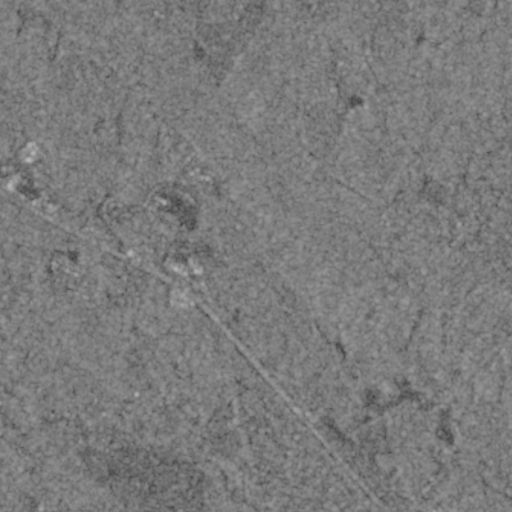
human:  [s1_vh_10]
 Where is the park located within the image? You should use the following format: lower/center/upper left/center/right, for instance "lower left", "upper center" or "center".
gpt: The park is located in the lower of the image.
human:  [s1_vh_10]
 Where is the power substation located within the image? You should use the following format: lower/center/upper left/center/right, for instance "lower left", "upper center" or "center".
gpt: The power substation is located in the center of the image.
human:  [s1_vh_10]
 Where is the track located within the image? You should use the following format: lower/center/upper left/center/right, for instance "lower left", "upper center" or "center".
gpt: The track is located in the lower left of the image.
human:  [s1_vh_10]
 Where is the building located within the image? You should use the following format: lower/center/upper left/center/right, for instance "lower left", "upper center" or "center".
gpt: There is no building in the image.

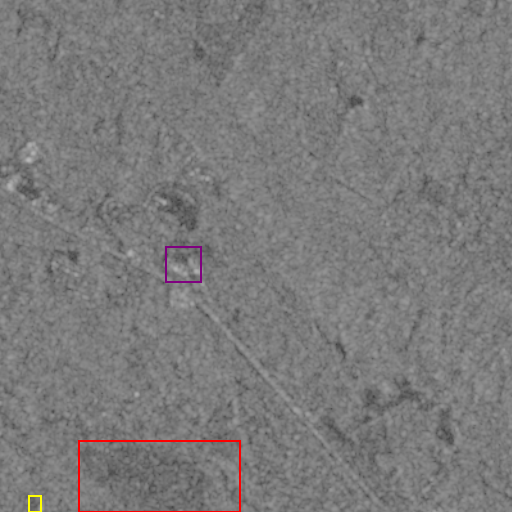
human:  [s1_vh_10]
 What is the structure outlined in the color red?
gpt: The structure outlined in red is a park.
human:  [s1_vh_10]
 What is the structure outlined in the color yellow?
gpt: The structure outlined in yellow is a track.
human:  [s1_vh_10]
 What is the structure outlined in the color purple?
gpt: The structure outlined in purple is a building.
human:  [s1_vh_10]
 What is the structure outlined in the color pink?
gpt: There is no pink outline.